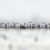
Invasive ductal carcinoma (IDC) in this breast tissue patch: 0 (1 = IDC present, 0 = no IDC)